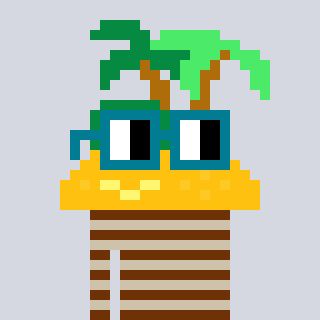
a pixel art character with square dark green glasses, a island-shaped head and a bege-colored body on a cool background